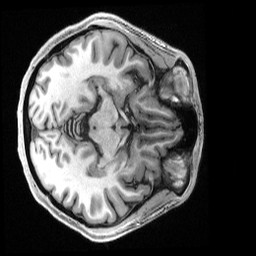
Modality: T1w
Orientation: axial
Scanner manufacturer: siemens
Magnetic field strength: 3 T
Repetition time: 2.5 s
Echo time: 0.00231 s